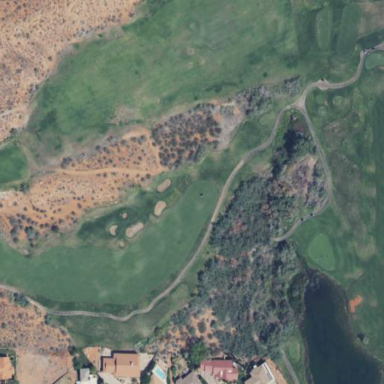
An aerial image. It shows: Rough area on grassy golf course.